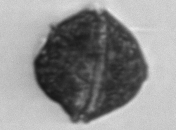
Label: Alexandrium_catenella